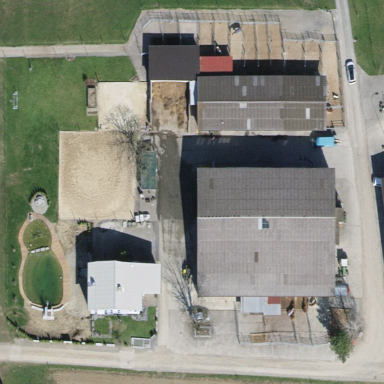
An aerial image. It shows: Farmyard area.